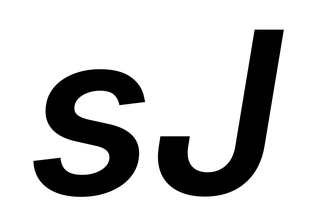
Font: Inter-Italic_SemiBold_Italic